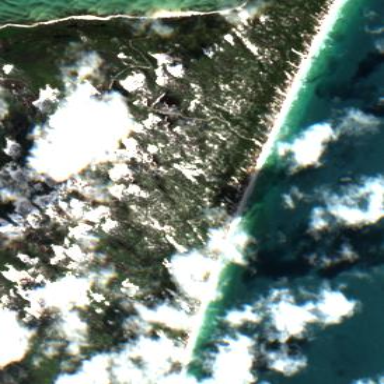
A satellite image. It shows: Scenic beach with natural beauty.